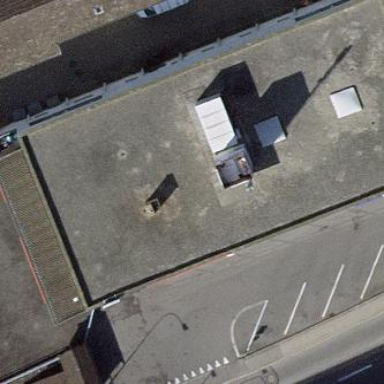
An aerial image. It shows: Hardware shop located in building.